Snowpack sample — Loveland Pass, Silver Plume, Colorado, USA (12/14/25, 10:50 AM MST)
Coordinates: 39.664, -105.882
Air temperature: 36 °F
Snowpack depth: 67 cm
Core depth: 10 cm
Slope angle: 6°, slope face: 326°
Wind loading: low
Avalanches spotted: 0
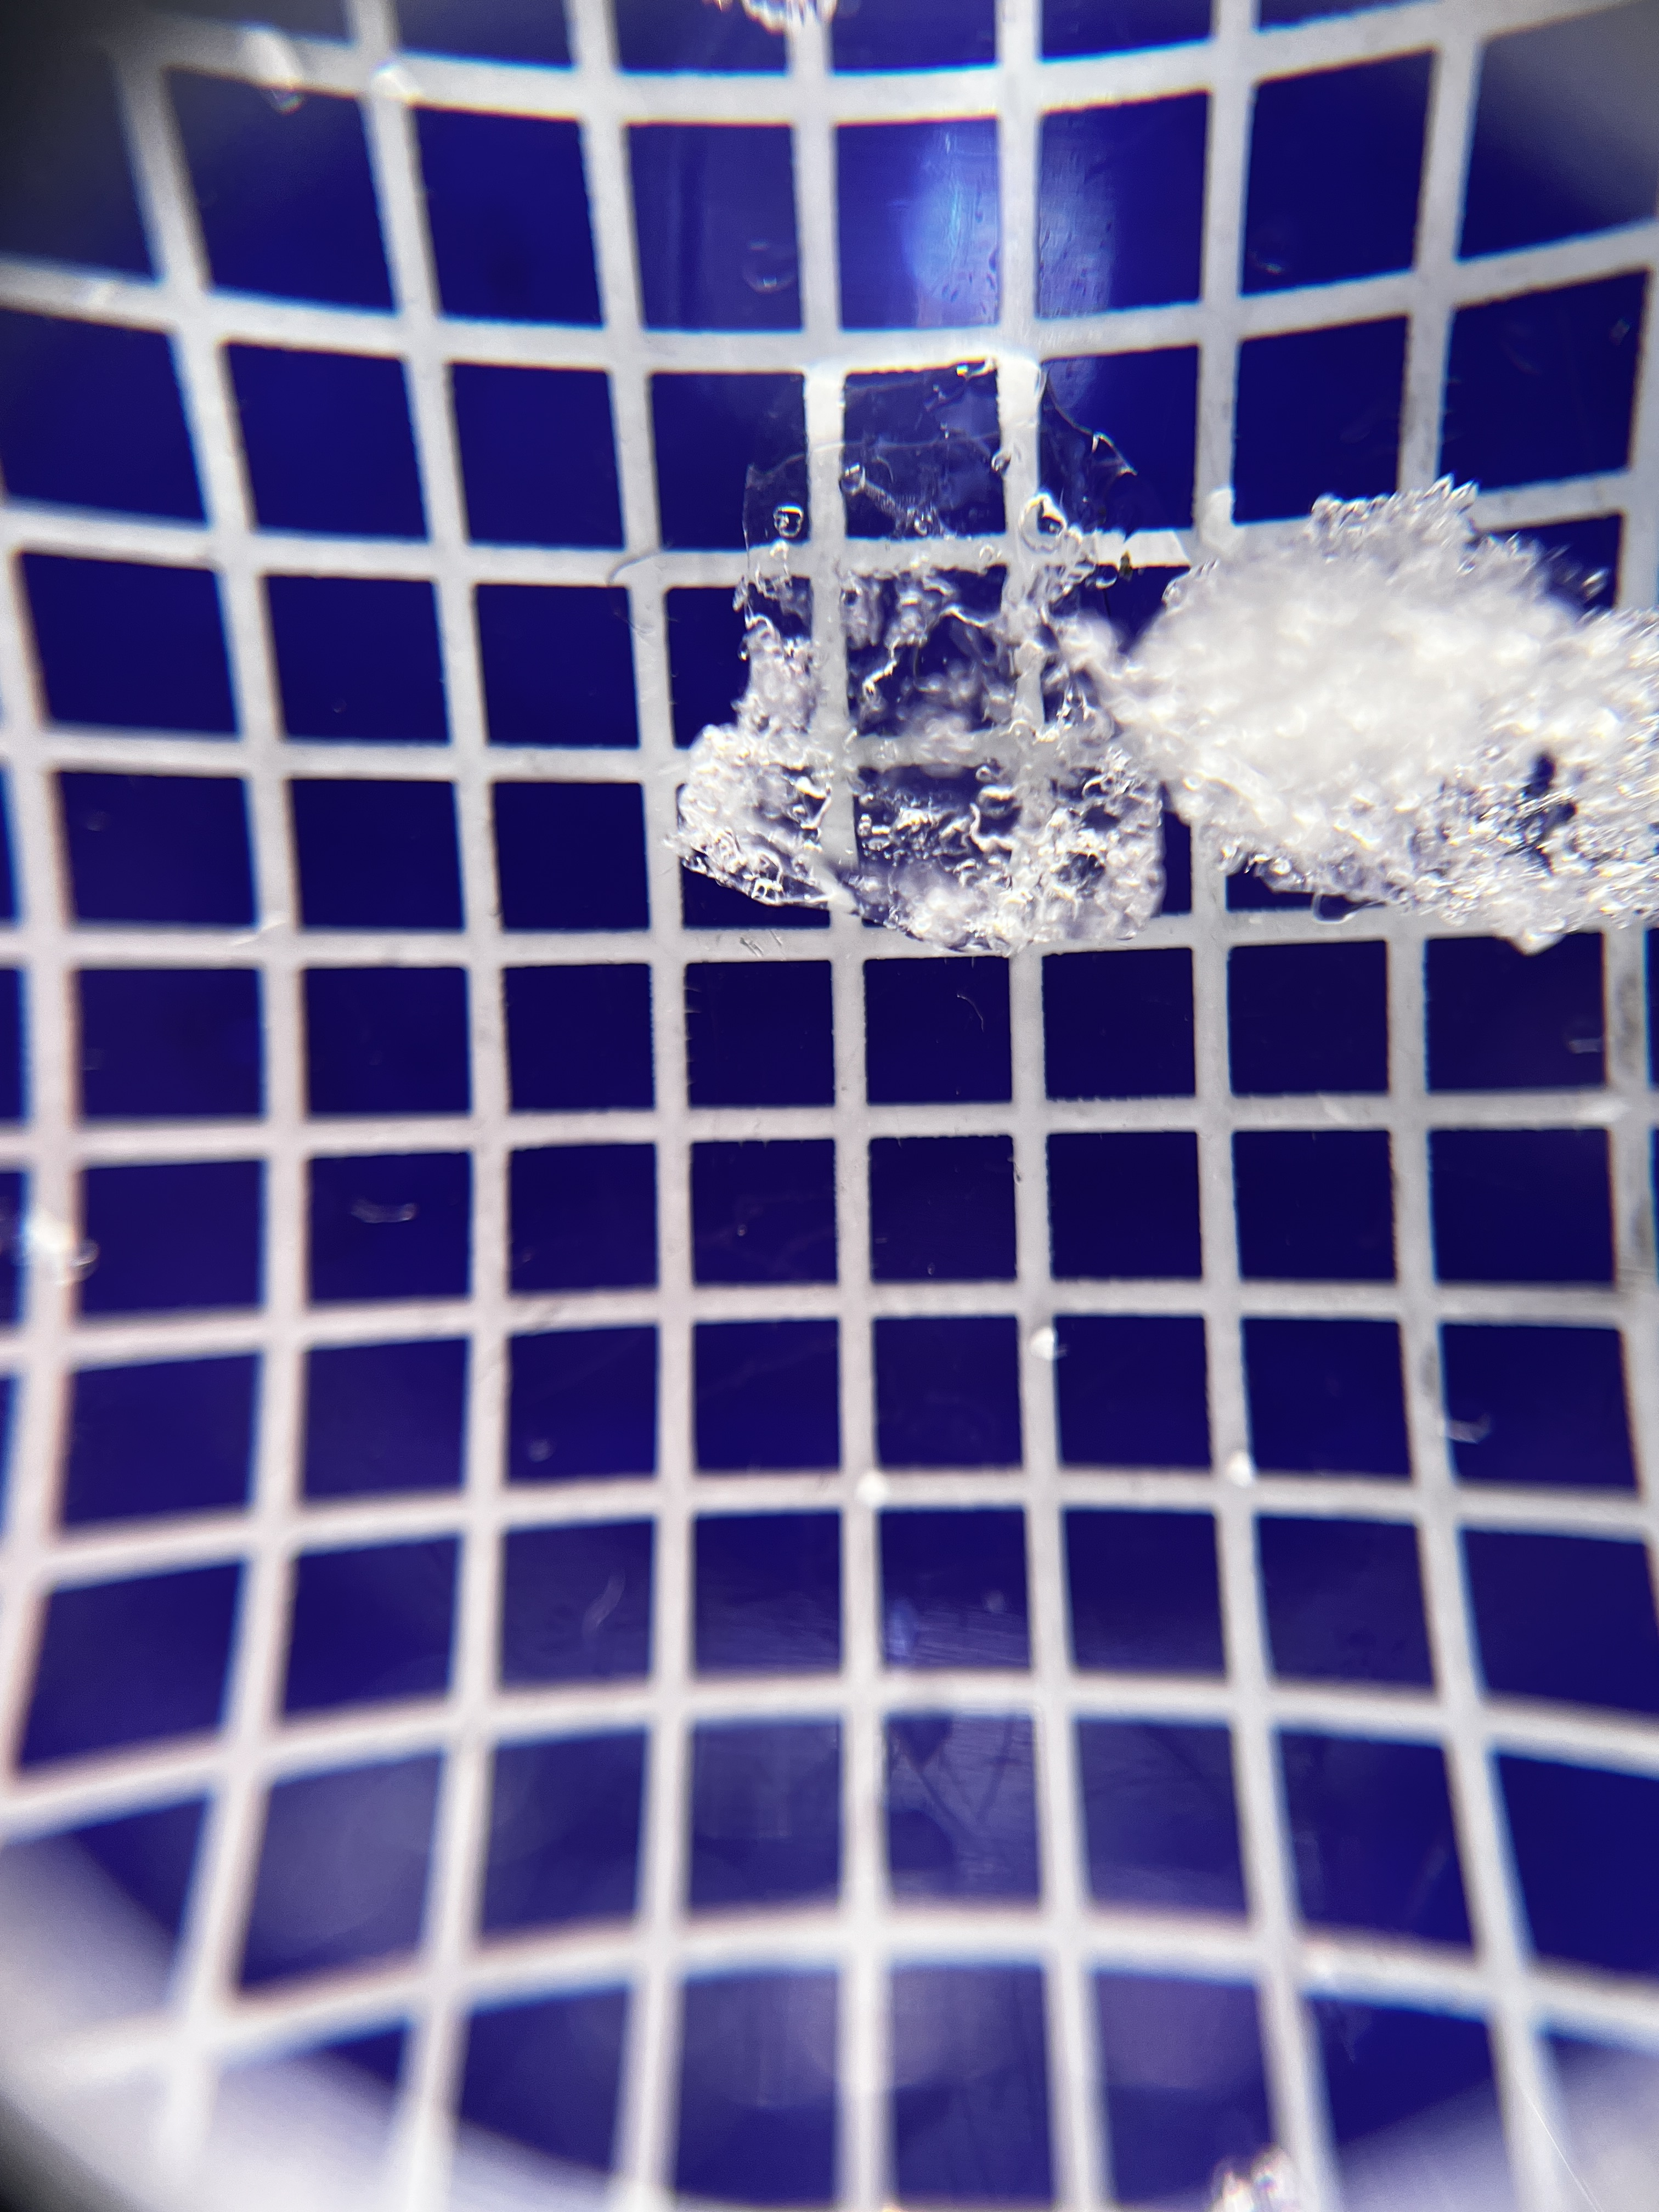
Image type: magnified_profile
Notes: No avalanches spotted, very late start to the season with minimal snowpack